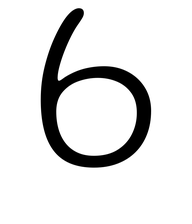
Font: Gluten_ExtraLight